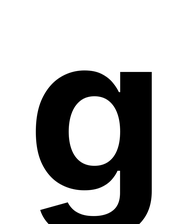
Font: Inter_Bold